Interaction volume radius: 10 \u00c5
Interaction volume height: 30 \u00c5
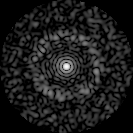
Disorder parameter: 0.8444